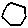
Label: hexagon